Field crop: maize
Growth stage: 2
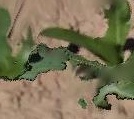
Species: maize